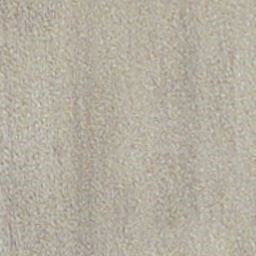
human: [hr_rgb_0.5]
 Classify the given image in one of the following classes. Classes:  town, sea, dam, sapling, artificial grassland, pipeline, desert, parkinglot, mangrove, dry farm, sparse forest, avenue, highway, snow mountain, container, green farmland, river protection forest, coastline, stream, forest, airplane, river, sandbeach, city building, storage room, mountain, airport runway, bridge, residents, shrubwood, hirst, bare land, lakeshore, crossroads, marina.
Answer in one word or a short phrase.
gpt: dry farm